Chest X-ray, PA view. Patient: 57 years old, sex M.
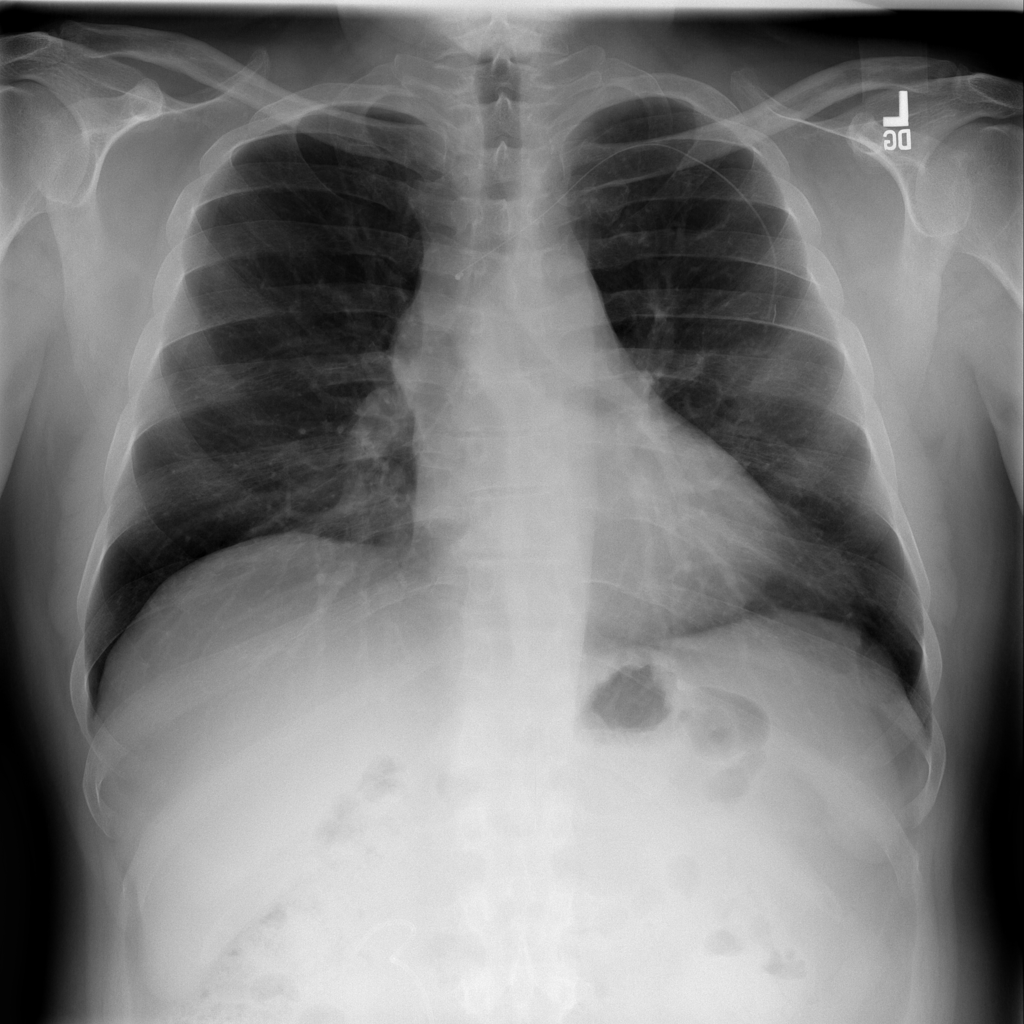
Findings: No Finding